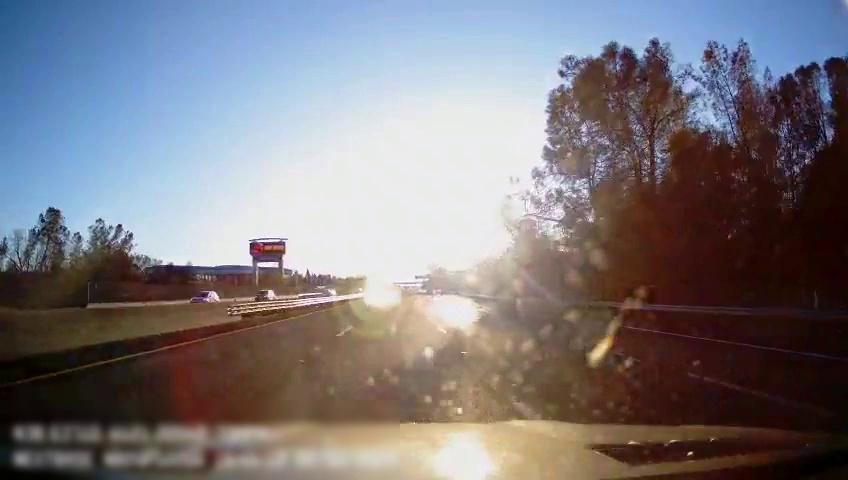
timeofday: Day
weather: Sunny
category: Drivable Space
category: Vehicles | SUV
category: Vehicles | SUV
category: Lanes | Alternate Lane
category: Lanes | Alternate Lane
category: Lanes | Current Lane
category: Lanes | Current Lane
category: Lanes | Alternate Lane
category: Traffic | Signs